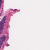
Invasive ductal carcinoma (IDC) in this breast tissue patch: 0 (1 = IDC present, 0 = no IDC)